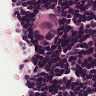
Metastatic tissue present: yes